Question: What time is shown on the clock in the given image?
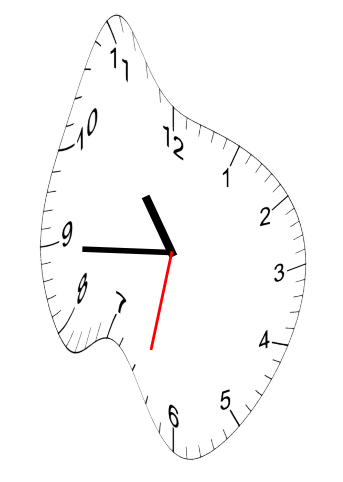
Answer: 10:44:32